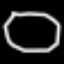
Label: octagon